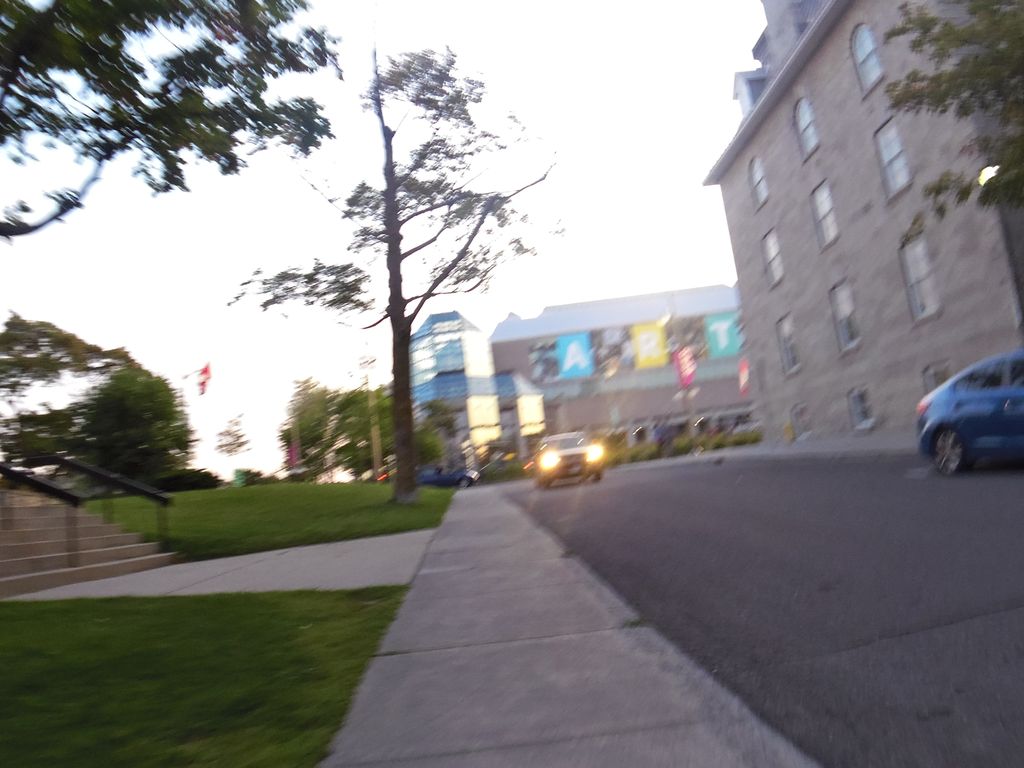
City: ottawa-gatineau